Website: macys
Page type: billing-address
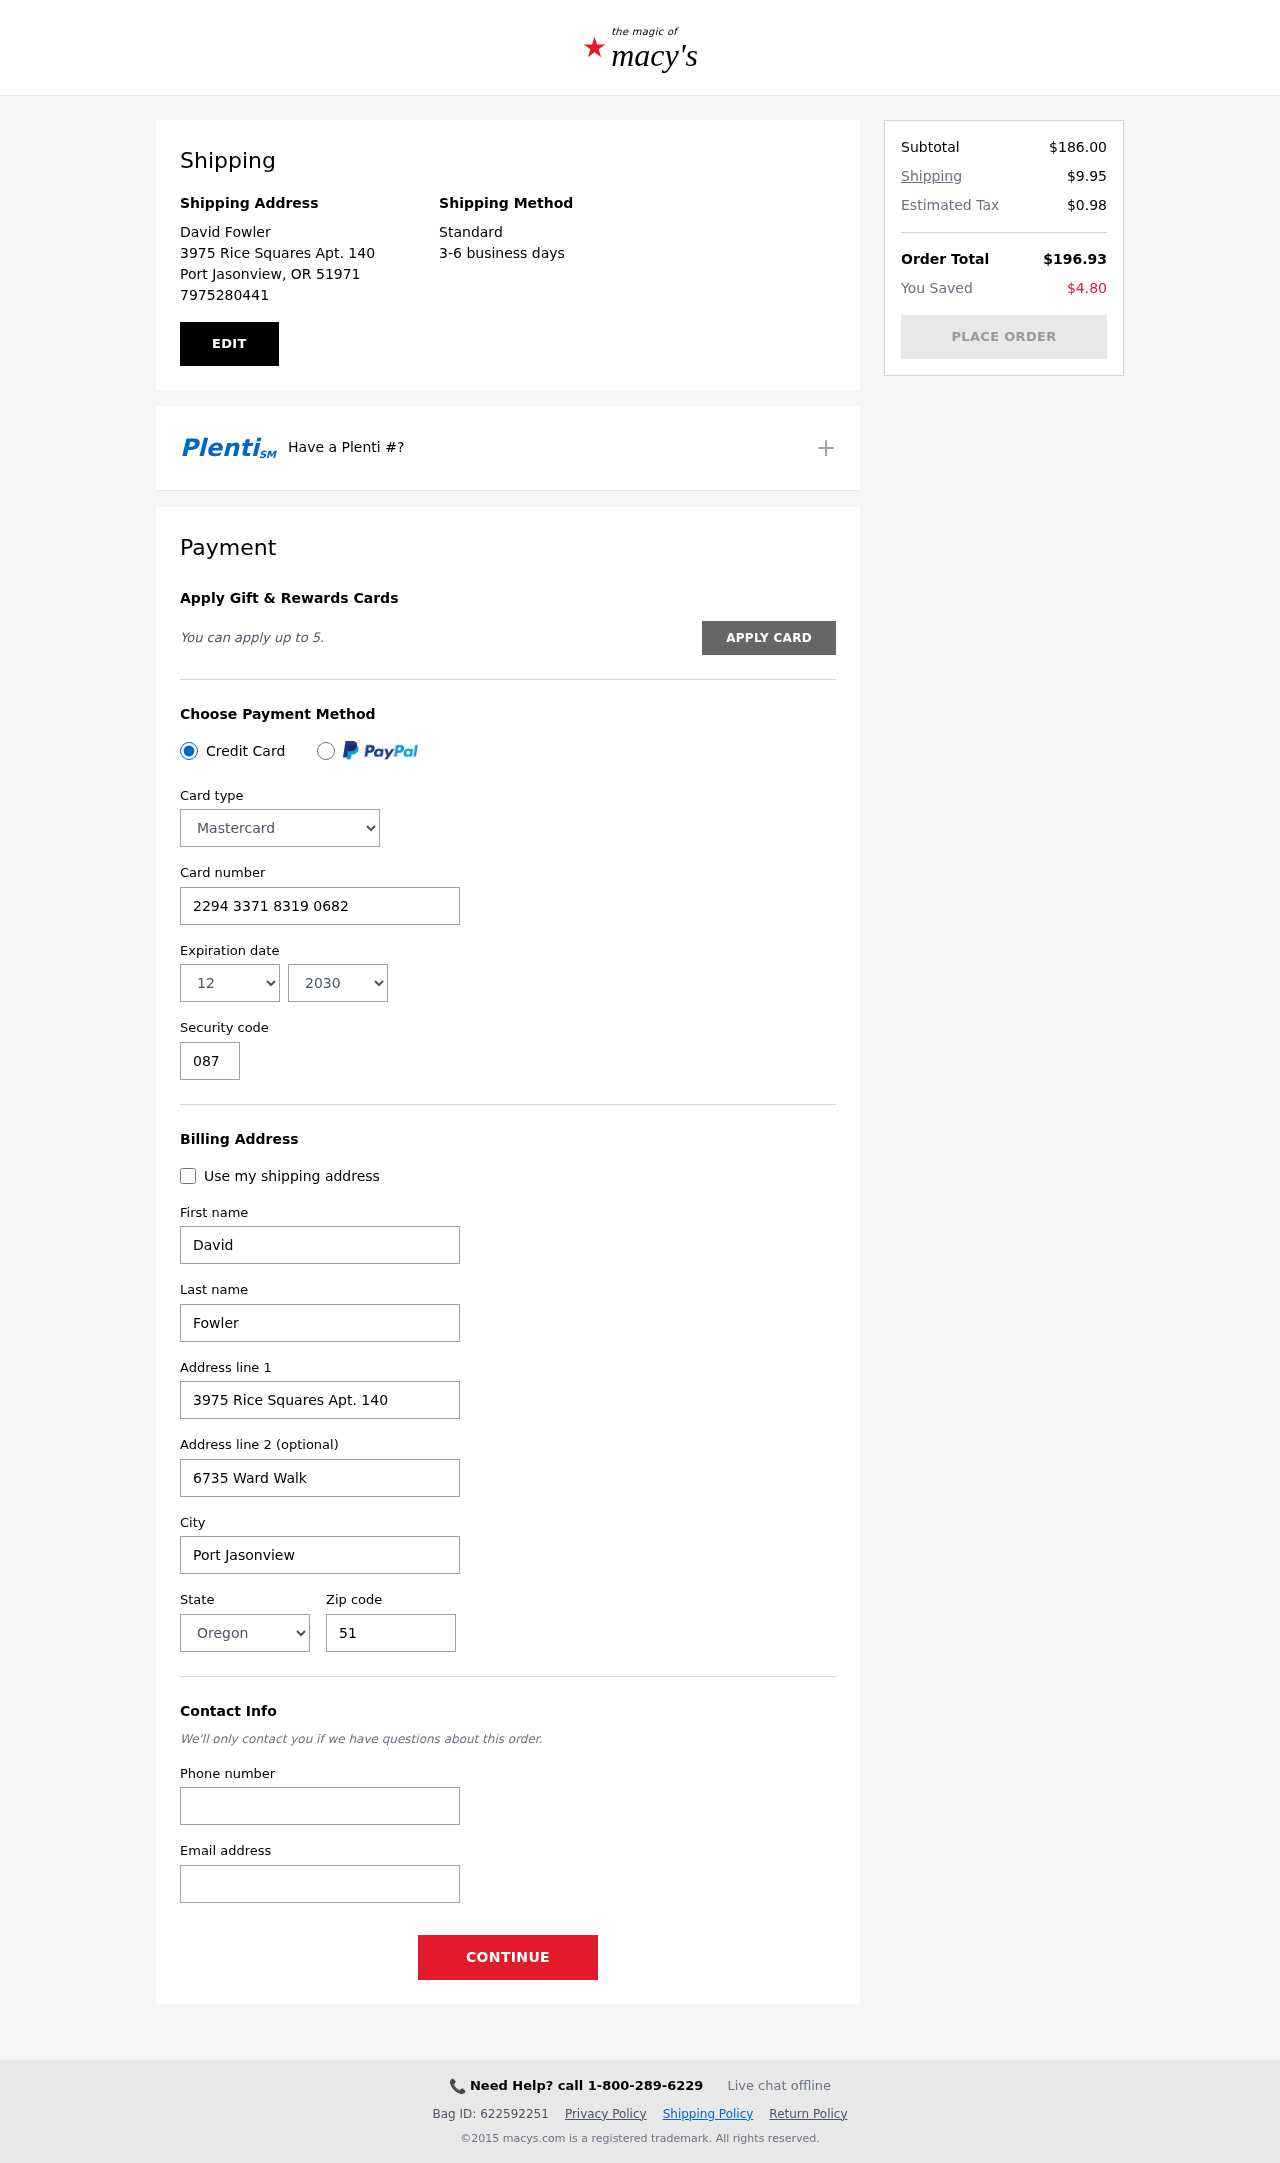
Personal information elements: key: PII_CARD_CVV
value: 087
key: PII_CARD_EXPIRY_MONTH
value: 12
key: PII_CARD_EXPIRY_YEAR
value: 30
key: PII_CARD_NUMBER
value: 2294 3371 8319 0682
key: PII_CARD_TYPE
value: Mastercard
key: PII_CITY
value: Port Jasonview
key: PII_CITY_STATE_ZIP
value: Port Jasonview, OR 51971
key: PII_EMAIL
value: dfowler@yahoo.com
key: PII_FIRSTNAME
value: David
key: PII_FULLNAME
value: David Fowler
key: PII_LASTNAME
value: Fowler
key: PII_PHONE
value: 7975280441
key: PII_POSTCODE
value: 51971
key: PII_STATE
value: Oregon
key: PII_STREET
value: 3975 Rice Squares Apt. 140
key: PII_STREET2
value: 6735 Ward Walk
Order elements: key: ORDER_SUBTOTAL
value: $186.00
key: ORDER_SHIPPING_COST
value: $9.95
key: ORDER_TAX
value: $0.98
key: ORDER_TOTAL
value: $196.93
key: ORDER_SAVINGS
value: $4.80